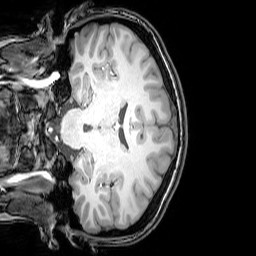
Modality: T1w
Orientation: coronal
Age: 25
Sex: female
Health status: healthy
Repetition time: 0.081 s
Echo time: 0.037 s